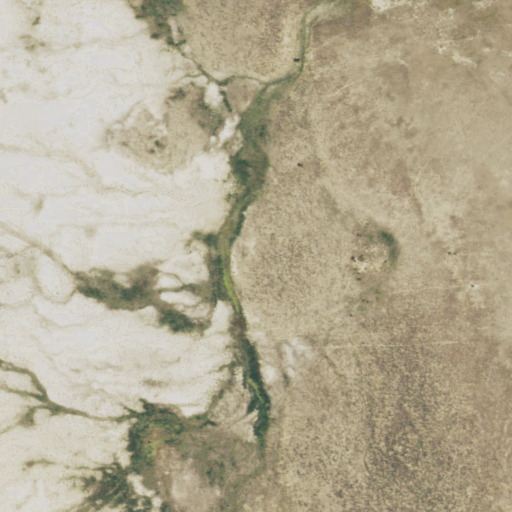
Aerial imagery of depression(s) in Colorado named Merritt Blowout containing grassland, barren land, and shrub